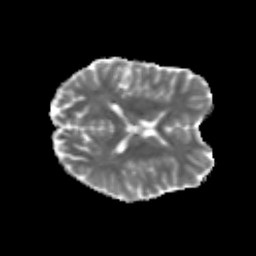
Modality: MD
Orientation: axial
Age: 21
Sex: male
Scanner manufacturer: siemens
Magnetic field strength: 3 T
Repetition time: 3.5 s
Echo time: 0.125 s